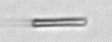
Label: fiber